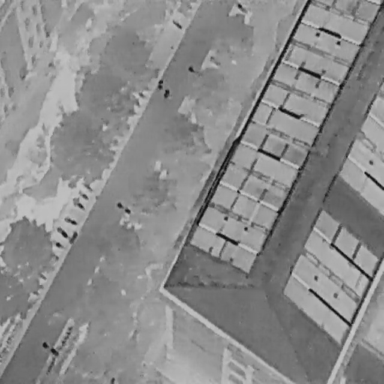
There are six Bicycles in the infrared image.